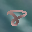
Label: 8